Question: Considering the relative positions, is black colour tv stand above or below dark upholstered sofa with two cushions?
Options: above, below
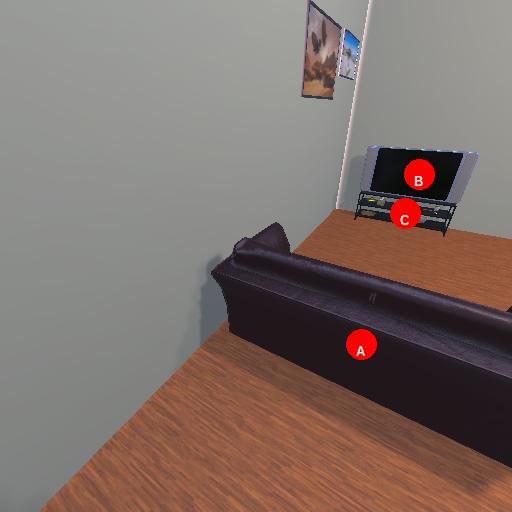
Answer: above